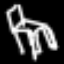
Label: chair